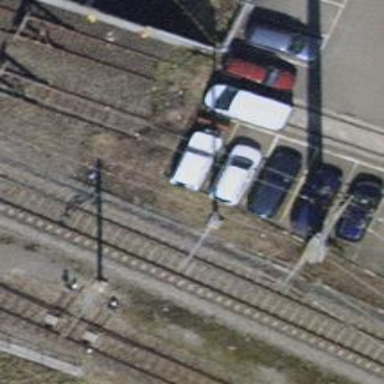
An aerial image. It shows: Railway buffer stop.